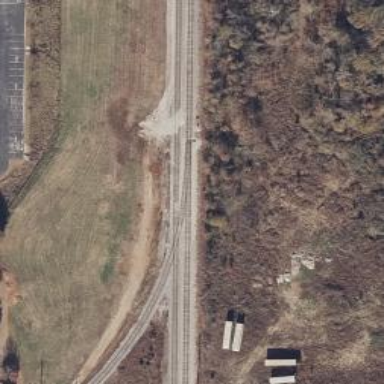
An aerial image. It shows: Railway crossing.